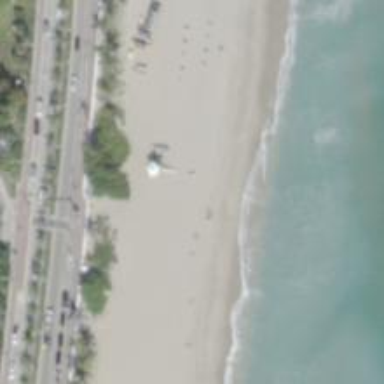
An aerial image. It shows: Lifeguard tower is present for emergency situations.